Question:
Please help me out from this situation
I have to create a function to retrieve the name of the manager for a given employee. (I was trying to join the emp table to itself to do this but not sure.) Also I need to write
a SQL select statement that uses the function to produce a list of employee numbers and names together with the name of their manager
Thanks
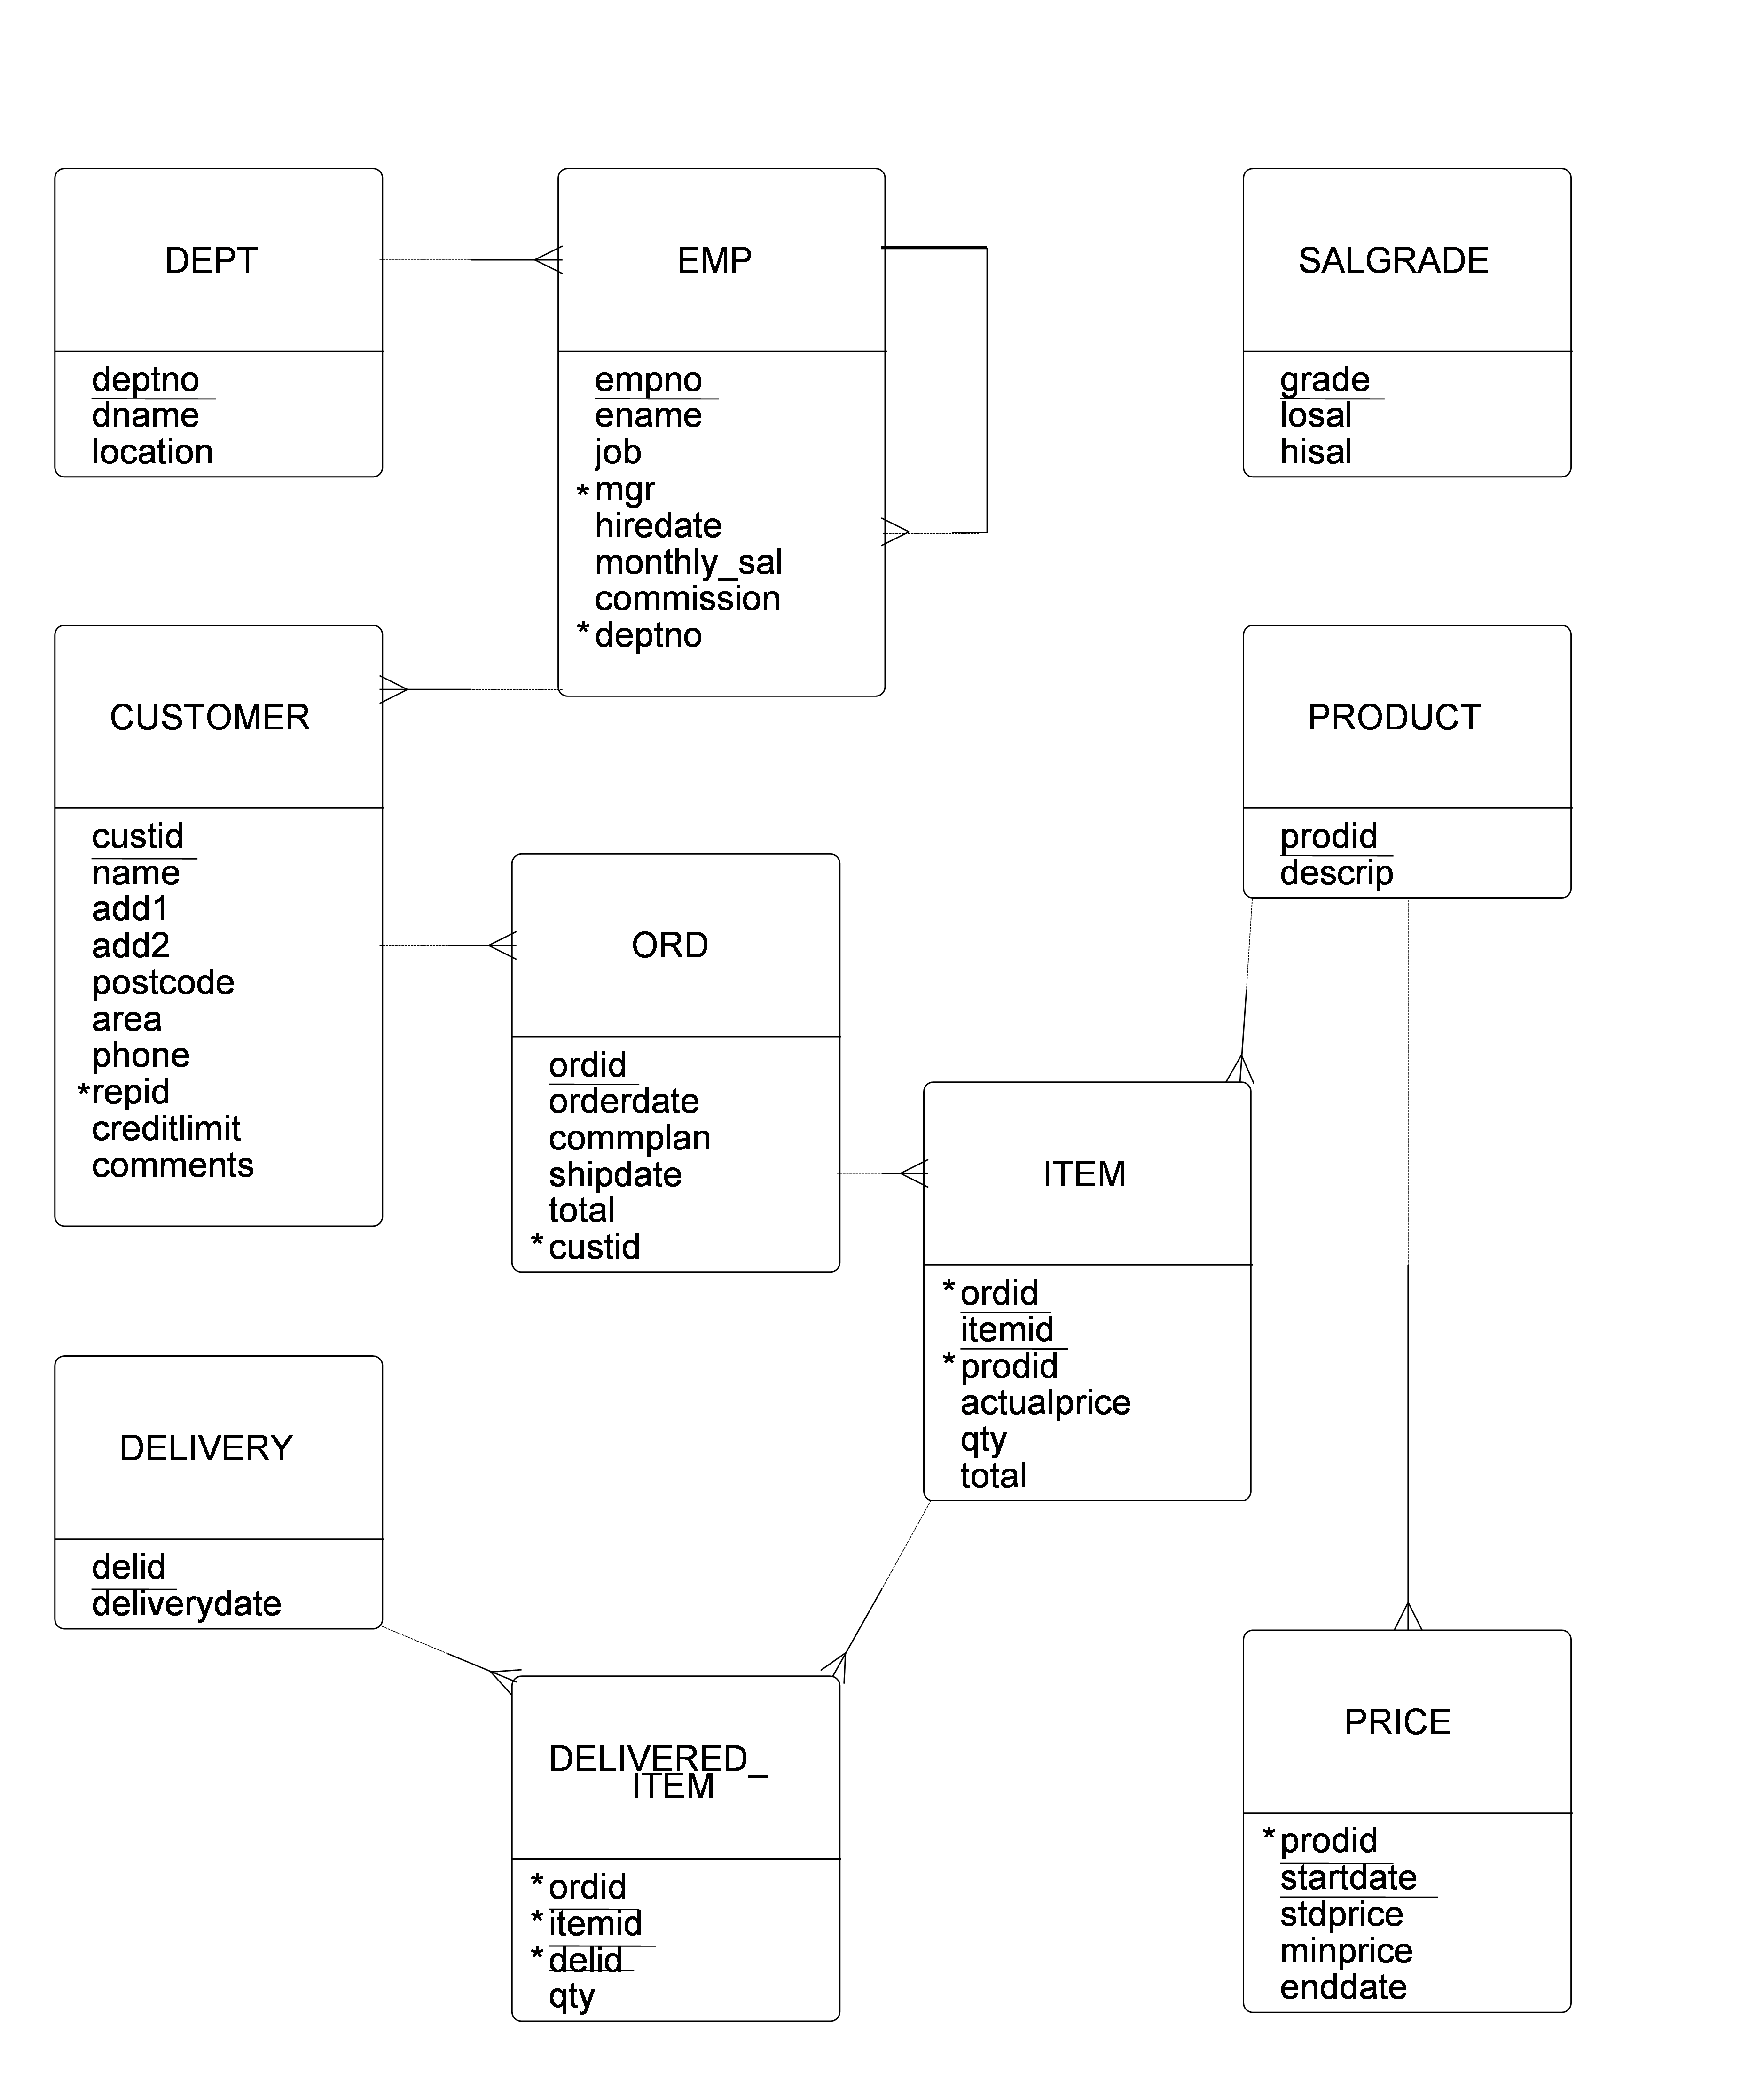
Answer: <URL> is not the best solution for a function which is called from a query of the EMP table. That table has the MGR attribute and that is what should be passed to the function.
'''
CREATE FUNCTION fn_get_manager(p_mgr IN emp.mgr%type)
RETURN VARCHAR2
IS
manager emp.ename%type;
BEGIN
SELECT ename
INTO manager
FROM emp e
WHERE e.empno = p_mgr;
RETURN(manager);
END;
'''
These things perform badly enough without introducing another unnecessary read on the EMP table.
But as Filip days, this properly should be done in SQL, with a JOIN of the EMP table to itself.